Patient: sex M, age 37
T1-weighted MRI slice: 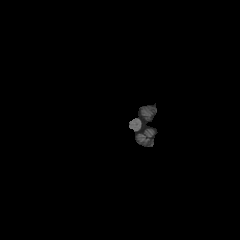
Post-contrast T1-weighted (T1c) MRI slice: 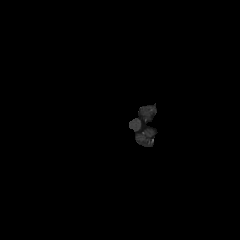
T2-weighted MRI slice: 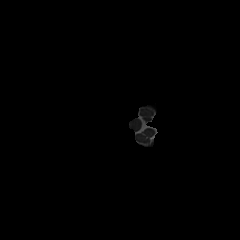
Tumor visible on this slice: no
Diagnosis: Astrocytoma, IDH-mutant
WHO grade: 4